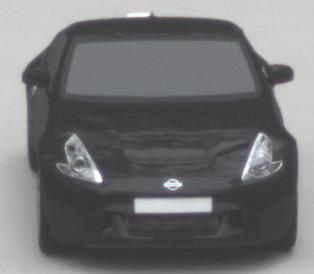
Make: Nissan
Model: 370Z Coupé
Detailed model: 370Z (Z34) Coupé
Model produced from: 2009/12
Model produced until: 2013/03
Doors: 3
Color: black
Road condition: dry road
Daytime: morning or afternoon
Contrast: low contrast